Aerial crown-view tile of a tropical tree (Barro Colorado Island, Panama), acquired 20250124:
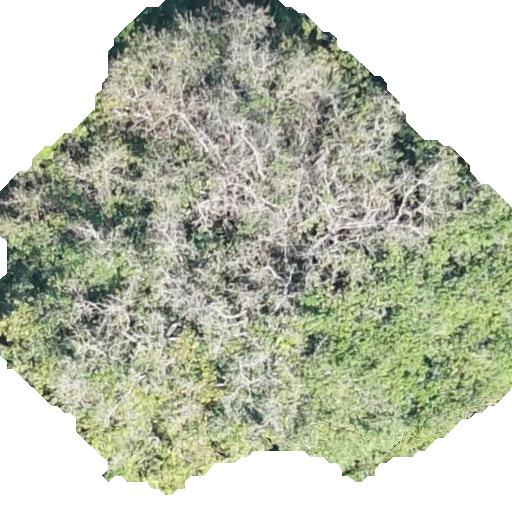
Species: Hieronyma alchorneoides
GBIF accepted scientific name: Hieronyma alchorneoides
Crown area: 283.196 m²